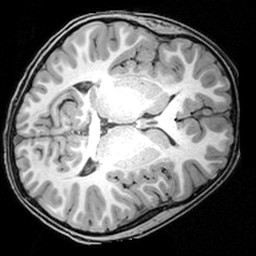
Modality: T1w
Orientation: axial
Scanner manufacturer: siemens
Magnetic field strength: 3 T
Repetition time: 1.9 s
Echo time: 0.00397 s